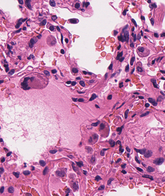
Tumor epithelial tissue: no
Tumor-associated stroma tissue: no
Normal tissue: yes